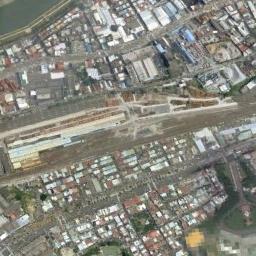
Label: railway_station